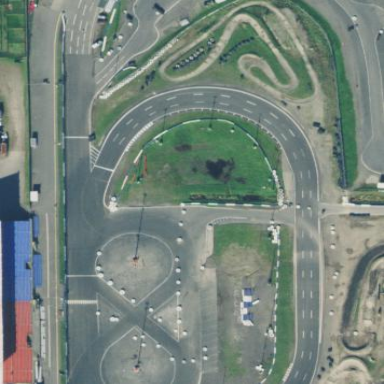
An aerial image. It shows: Motor sports centre located on leisure land.